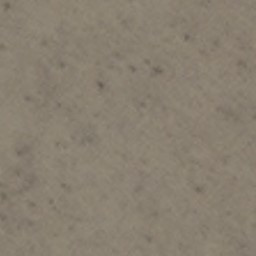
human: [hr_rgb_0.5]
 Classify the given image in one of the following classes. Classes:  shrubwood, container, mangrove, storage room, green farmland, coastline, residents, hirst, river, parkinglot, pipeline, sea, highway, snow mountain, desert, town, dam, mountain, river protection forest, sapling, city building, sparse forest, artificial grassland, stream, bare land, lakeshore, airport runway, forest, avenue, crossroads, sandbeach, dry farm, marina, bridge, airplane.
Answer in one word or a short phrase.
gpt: bare land